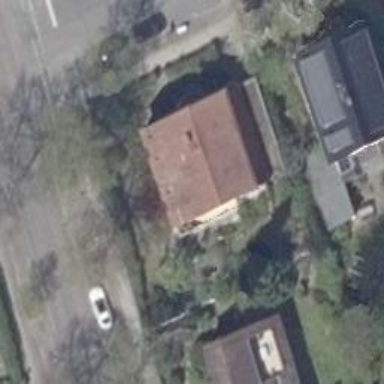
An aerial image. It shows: Detached building.